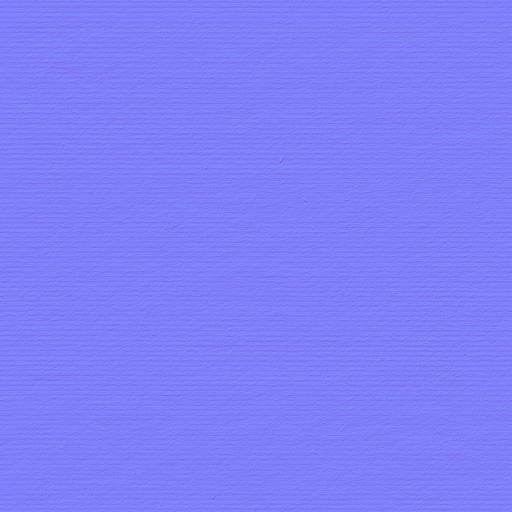
brown package packing paper